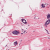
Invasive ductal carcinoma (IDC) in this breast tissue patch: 0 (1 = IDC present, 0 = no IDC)